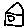
Label: house